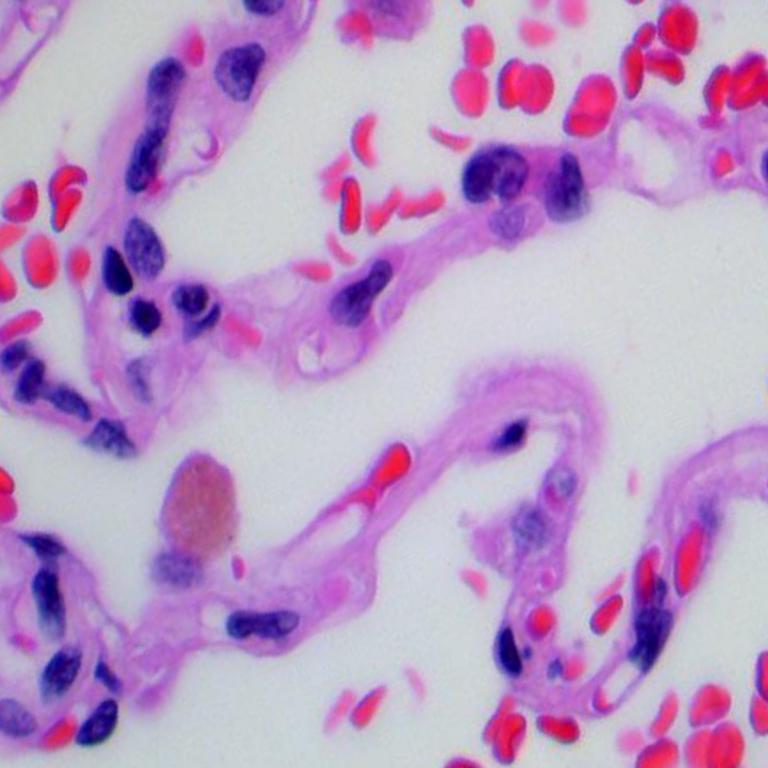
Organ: lung
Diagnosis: benign